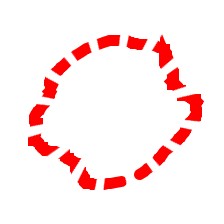
Shape: circle